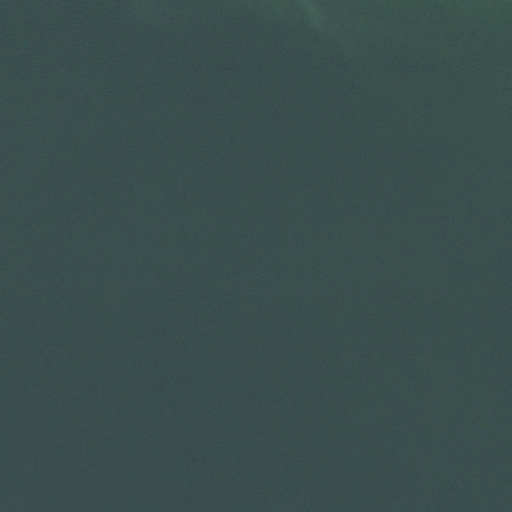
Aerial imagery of island in South Dakota named Pease Island (historical) containing only open water